Question:
Minimize
f(z) = sum_(t=2)^IJ (Z_t - Z_t-1)^2
Subject to constraint
sum_(j=1)^J (Z_(i-1)J+j+k ) = y^f_i, i = 1,....., I-1.
This optimization find out quarterly values from fiscal year data series (y^f_i) and then sum those quarterly value to find out annual value. I is the number of calendar years considered in the series interval (2<=I<=N). J is quarter value and K is the number of period of calendar year i which are in fiscal year i-1.
In my case, I = 39, J = 4, K = 2
How can I solve this problem using R?
The way I tried to write code is provided below:
'''
library(NlcOptim)
library(readxl)
Calendarization <- read_excel("C:/Users/HP/Desktop/Calendarization.xlsx")
View(Calendarization)
y<-Calendarization$'wholesale price'
objfun = function(z){
return(sum(z[t] - lag(z[t], k=1))^2)
}
for (t in 2:156){
objfun
} -> objfun
p0<-0:39
Aeq<-sum(z[((i-1)*4)+j+2])
for (j in 1:4){
for (i in 1:39){
Aeq
}->Aeq
}
Beq<- y[i]
x=p0
solnl(x, objfun=objfun, Aeq=Aeq, Beq=Beq)
'''
Here is the data I have:
'''
year wholesale price
<PHONE> 0.99
<PHONE> 1.32
<PHONE> 20.9
<PHONE> 2.83
<PHONE> 5.78
<PHONE> 3.38
<PHONE> 3.02
<PHONE> 2.88
<PHONE> 4.08
<PHONE> 5.4
<PHONE> 4.51
<PHONE> 5.91
<PHONE> 6.42
<PHONE> 7.07
<PHONE> 7.68
<PHONE> 8.04
<PHONE> 9.62
<PHONE> 10.05
<PHONE> 9.81
<PHONE> 9.6
<PHONE> 10.59
<PHONE> 11.08
<PHONE> 9.42
<PHONE> 9.6
<PHONE> 12.28
<PHONE> 12.58
<PHONE> 10.87
<PHONE> 12.09
<PHONE> 13.66
<PHONE> 12.28
2000-2001 11.75
2001-2002 11.49
2002-2003 13.08
2003-2004 13.43
2004-2005 15.06
2005-2006 16.5
2006-2007 18.48
2007-2008 24.74
2008-2009 26.69
'''
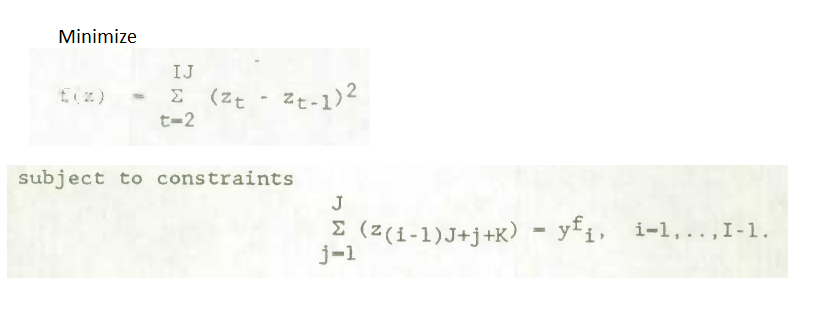
Answer: There seems to be something wrong with the formulation. Just looking at the formulas in the image, the last constraint for i=I-1=39-1=38 sums z elements '(38-1)*4 + 1 + 6', '(38-1)*4 + 2 + 6', '(38-1)*4 + 3 + 6' and '(38-1)*4 + 4 + 6' which is elements '155 156 157 158' but z goes from 1 to '4*39' and so has only 156 elements. Furthermore not all the z values participate in a constraint.
Given the problems cited let us change the problem to o ne that makes sense and assume we want to minimize the sum of the squares of the successive differences of the 'I*J' elements of z subject to the first 4 elements of z summing to Cal[1, 2], the next 4 summing to Cal[2, 2], and so on up to the last 4 elements of z summing to Cal[39, 2]. In that case we can write the Aeq constraint matrix as a block diagonal matrix using the kronecker product shown. We ignore K. (Cal is shown reproducibly in the Note at the end.)
'''
library(NlcOptim)
I = 39; J = 4
objfun <- function(x) sum(diff(x)^2)
Aeq <- diag(I) %x% matrix(1, 1, J)
Beq <- Cal[, 2]
st <- rep(1, I*J)
res <- solnl(st, objfun, Aeq = Aeq, Beq = Beq)
'''
giving
'''
> res
List of 6
$ par : num [1:156, 1] 0.576 0.445 0.182 -0.213 -0.739 ...
$ fn : num 25.5
$ counts : num [1, 1:2] 19332 124
..- attr(*, "dimnames")=List of 2
.. ..$ : NULL
.. ..$ : chr [1:2] "nfval" "ngval"
$ lambda :List of 3
..$ lower: num [1:156, 1] 0 0 0 0 0 0 0 0 0 0 ...
..$ upper: num [1:156, 1] 0 0 0 0 0 0 0 0 0 0 ...
..$ eqlin: num [1:39] 0.263 1.486 2.427 1.662 0.68 ...
$ grad : num [1:156, 1] 0.263 0.263 0.263 0.263 -1.486 ...
$ hessian: num [1:156, 1:156] 1.65775 -1.10379 0.62425 -0.09085 0.00878 ...
'''
## Note
'''
Lines <- "year wholesale price
<PHONE> 0.99
<PHONE> 1.32
<PHONE> 20.9
<PHONE> 2.83
<PHONE> 5.78
<PHONE> 3.38
<PHONE> 3.02
<PHONE> 2.88
<PHONE> 4.08
<PHONE> 5.4
<PHONE> 4.51
<PHONE> 5.91
<PHONE> 6.42
<PHONE> 7.07
<PHONE> 7.68
<PHONE> 8.04
<PHONE> 9.62
<PHONE> 10.05
<PHONE> 9.81
<PHONE> 9.6
<PHONE> 10.59
<PHONE> 11.08
<PHONE> 9.42
<PHONE> 9.6
<PHONE> 12.28
<PHONE> 12.58
<PHONE> 10.87
<PHONE> 12.09
<PHONE> 13.66
<PHONE> 12.28
2000-2001 11.75
2001-2002 11.49
2002-2003 13.08
2003-2004 13.43
2004-2005 15.06
2005-2006 16.5
2006-2007 18.48
2007-2008 24.74
2008-2009 26.69"
Cal <- read.table(text = Lines, skip = 1, col.names = c("year", "wholesale price"),
check.names = FALSE, strip.white = TRUE)
'''